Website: walmart
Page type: payment
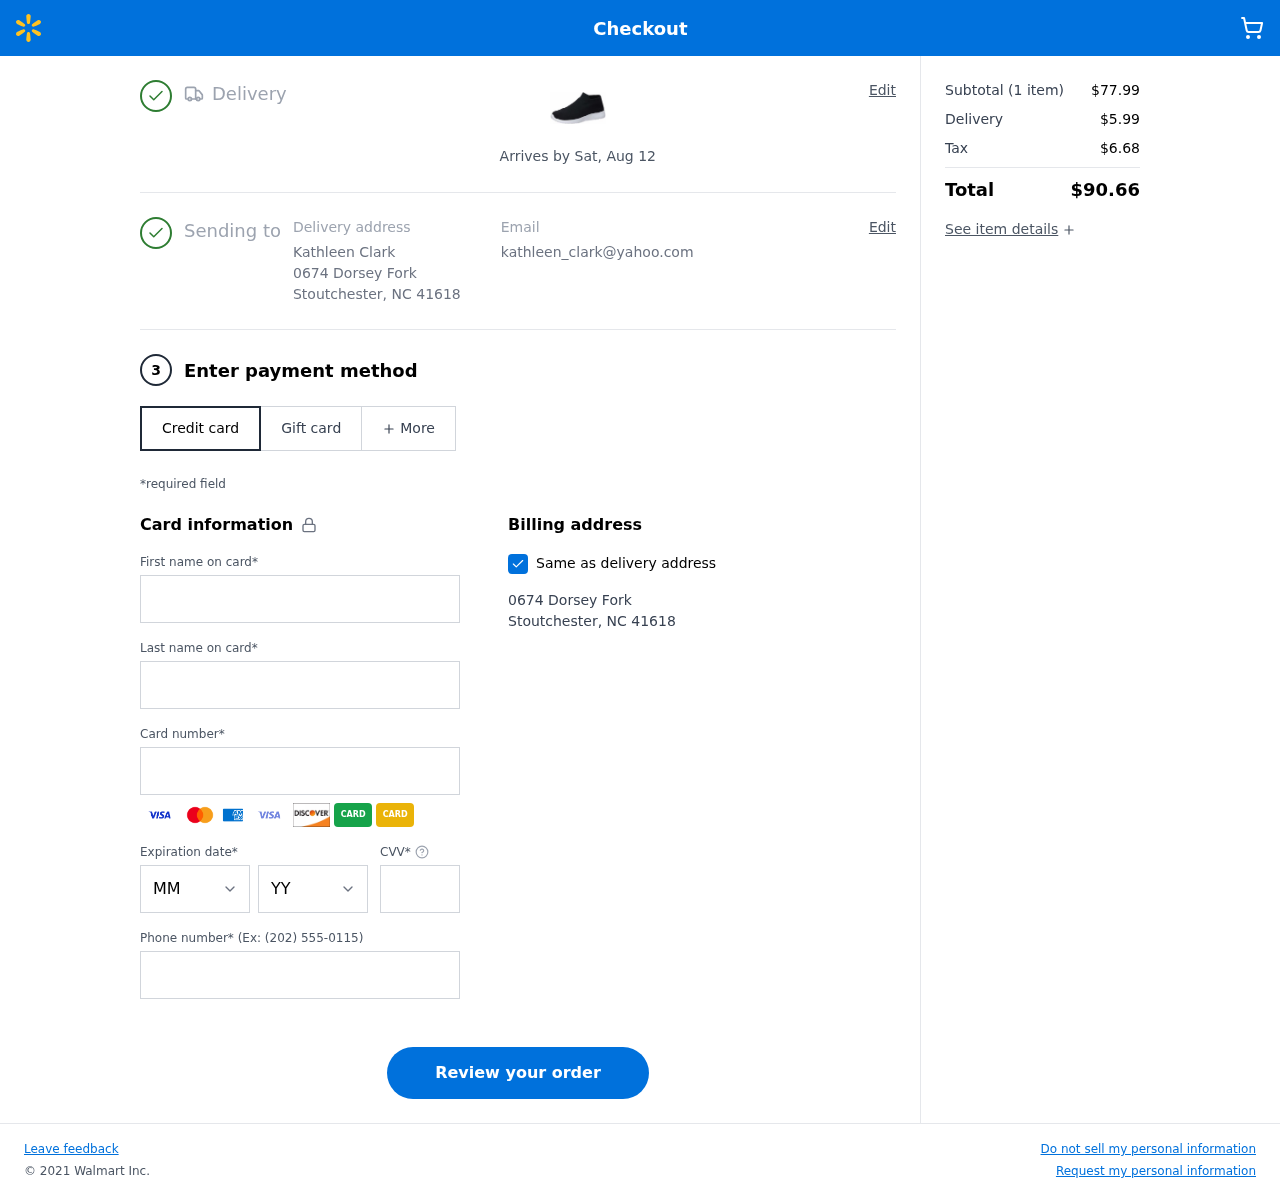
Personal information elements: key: PII_CARD_CVV
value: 882
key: PII_CARD_EXPIRY_MONTH
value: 10
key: PII_CARD_EXPIRY_YEAR
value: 30
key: PII_CARD_NUMBER
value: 2694 1566 4866 2317
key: PII_CITY
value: Stoutchester
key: PII_EMAIL
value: kathleen_clark@yahoo.com
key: PII_FIRSTNAME
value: Kathleen
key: PII_FULLNAME
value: Kathleen Clark
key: PII_LASTNAME
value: Clark
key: PII_PHONE
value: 8123667380
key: PII_POSTCODE
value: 41618
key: PII_STATE_ABBR
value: NC
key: PII_STREET
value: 0674 Dorsey Fork
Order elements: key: ORDER_DELIVERY_DATE
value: Arrives by Sat, Aug 12
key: ORDER_NUM_ITEMS
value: (1 item)
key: ORDER_SUBTOTAL
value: $77.99
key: ORDER_SHIPPING_COST
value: $5.99
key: ORDER_TAX
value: $6.68
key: ORDER_TOTAL
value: $90.66